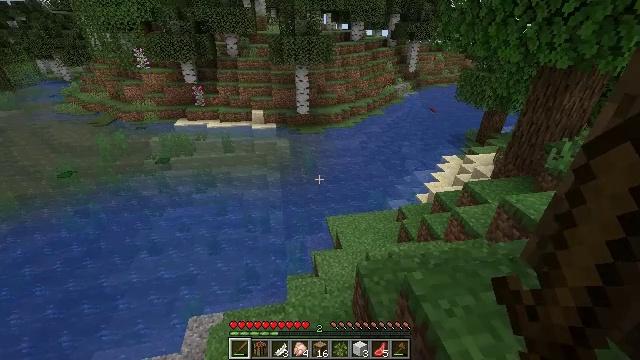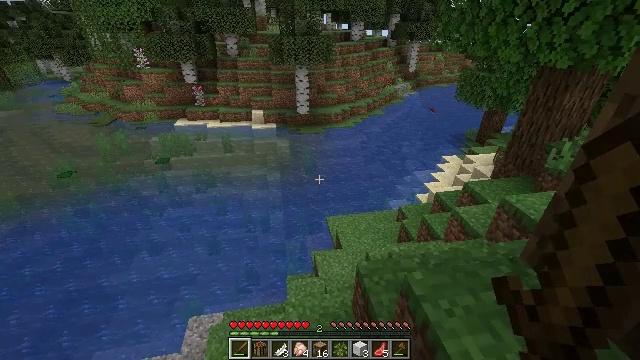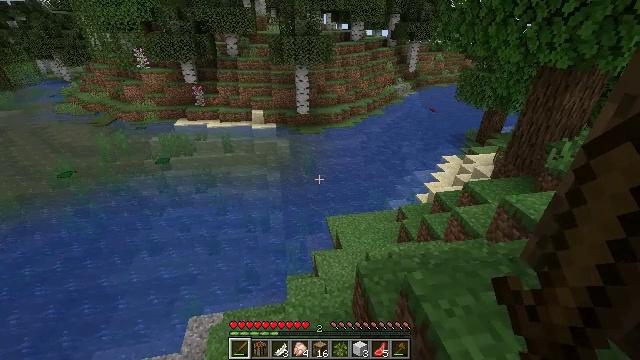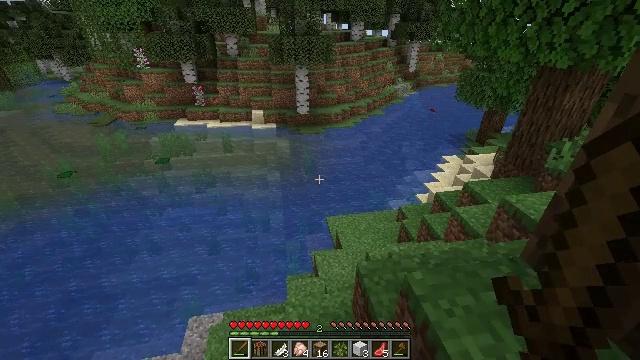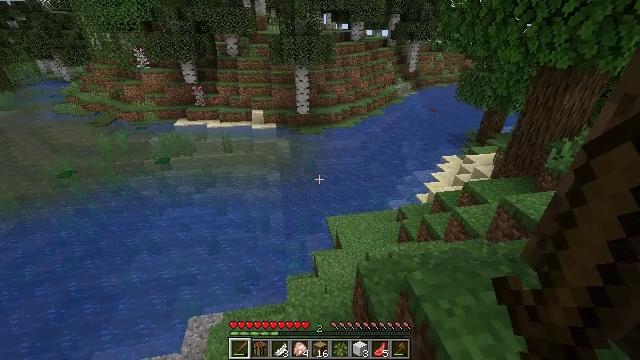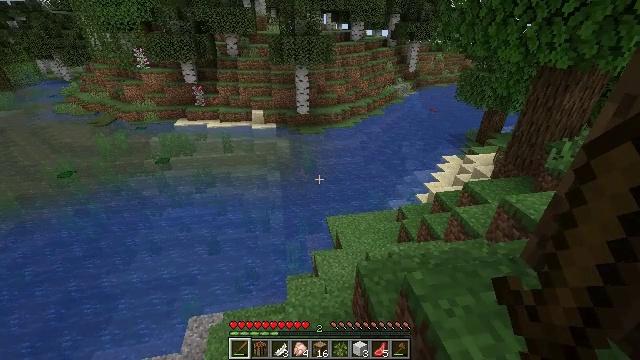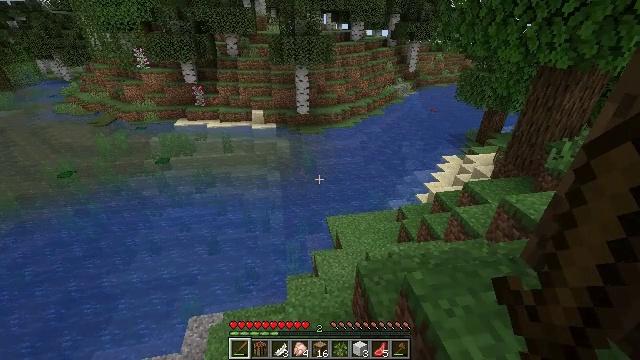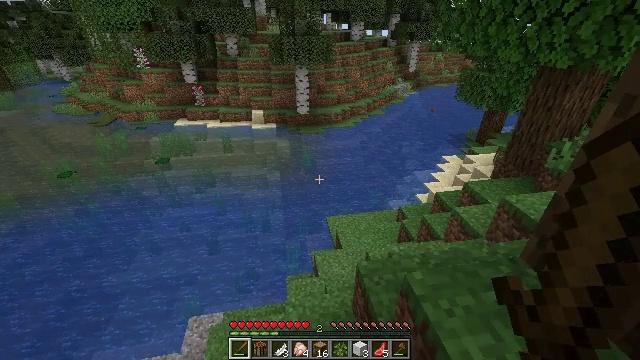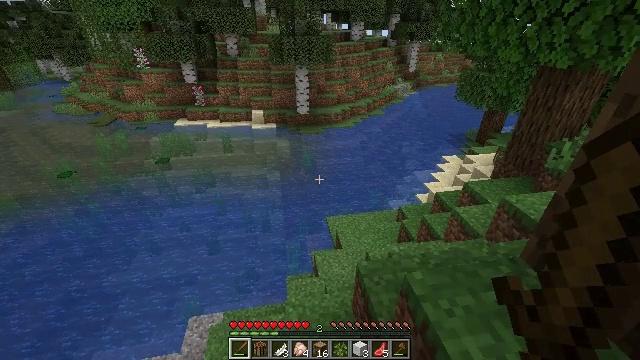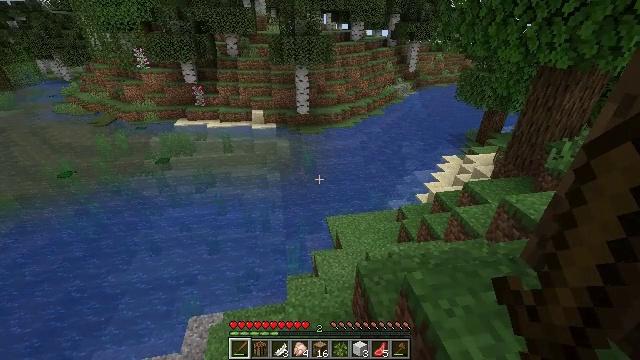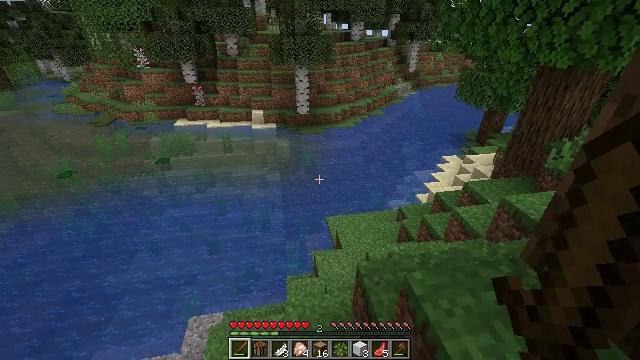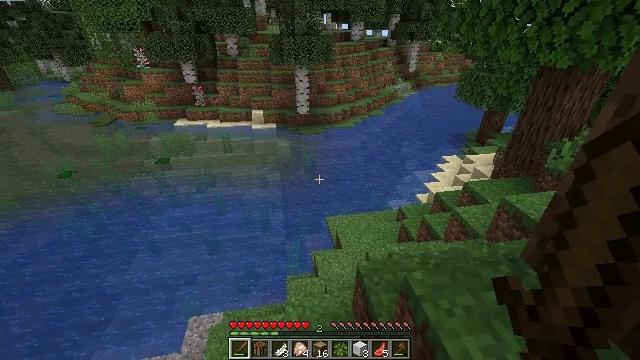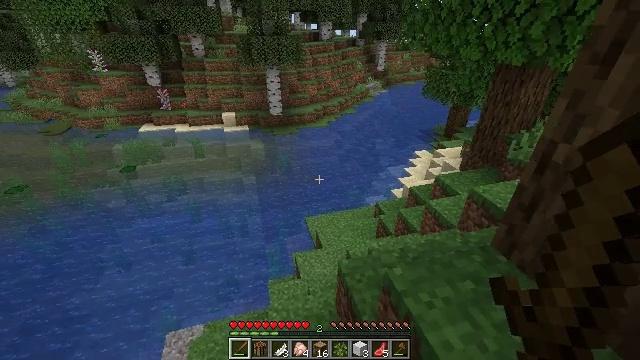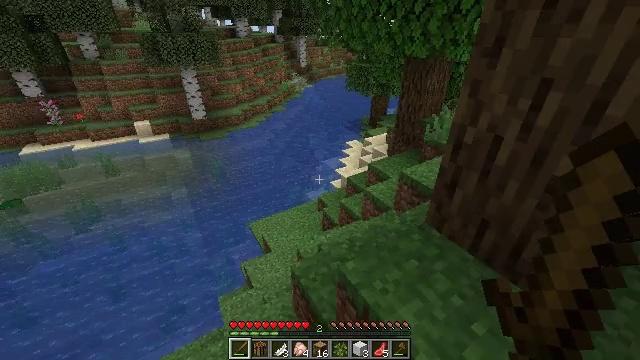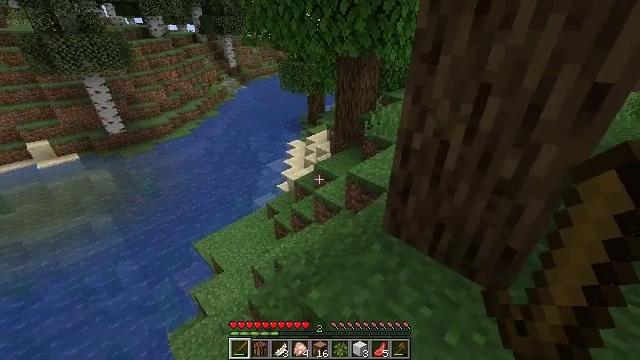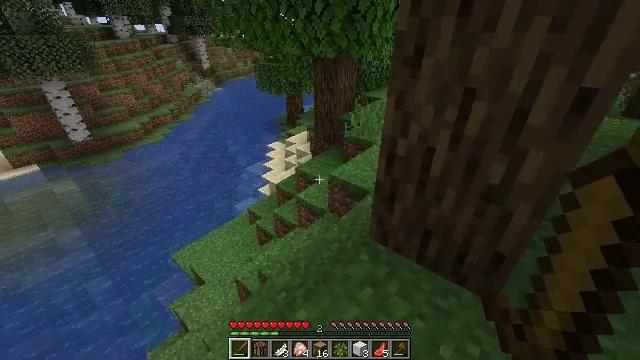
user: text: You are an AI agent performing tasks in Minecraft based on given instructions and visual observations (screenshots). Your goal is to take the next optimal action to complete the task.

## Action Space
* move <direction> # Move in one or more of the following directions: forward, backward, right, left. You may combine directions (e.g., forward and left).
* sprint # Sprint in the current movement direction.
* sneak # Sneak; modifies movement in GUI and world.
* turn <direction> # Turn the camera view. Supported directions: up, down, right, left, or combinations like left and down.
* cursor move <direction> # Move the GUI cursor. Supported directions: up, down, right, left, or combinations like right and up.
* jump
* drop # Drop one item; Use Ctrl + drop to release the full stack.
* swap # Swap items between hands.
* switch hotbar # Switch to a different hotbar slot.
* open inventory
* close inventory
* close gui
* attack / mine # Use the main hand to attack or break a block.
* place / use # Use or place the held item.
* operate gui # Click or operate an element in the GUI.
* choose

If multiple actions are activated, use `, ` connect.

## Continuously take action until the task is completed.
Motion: motion action
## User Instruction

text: Kill aquatic mobs.
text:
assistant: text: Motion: no_op
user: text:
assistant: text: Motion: no_op
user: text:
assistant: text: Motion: no_op
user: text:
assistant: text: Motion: no_op
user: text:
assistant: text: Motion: no_op
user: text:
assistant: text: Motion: no_op
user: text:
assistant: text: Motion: no_op
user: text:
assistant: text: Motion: no_op
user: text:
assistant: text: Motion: no_op
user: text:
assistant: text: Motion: no_op
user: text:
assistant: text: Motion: no_op
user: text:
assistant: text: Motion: move forward, turn right
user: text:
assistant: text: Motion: move forward, turn right
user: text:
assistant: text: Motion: move forward, turn right
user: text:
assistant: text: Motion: move forward, turn right
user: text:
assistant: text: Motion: move forward
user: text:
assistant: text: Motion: move forward
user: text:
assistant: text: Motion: move forward
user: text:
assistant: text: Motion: move forward
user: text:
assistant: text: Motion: move forward
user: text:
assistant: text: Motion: move forward
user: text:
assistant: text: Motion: move forward
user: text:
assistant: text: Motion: move forward
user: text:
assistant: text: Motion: move forward
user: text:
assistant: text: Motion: move forward
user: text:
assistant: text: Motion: move forward
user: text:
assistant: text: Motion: move forward
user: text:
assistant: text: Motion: move forward
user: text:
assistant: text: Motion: move forward
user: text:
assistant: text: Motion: move forward